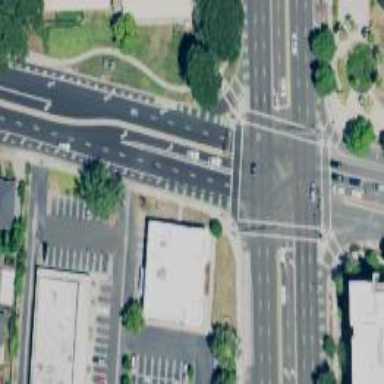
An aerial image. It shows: Solid stop line on the road marking.